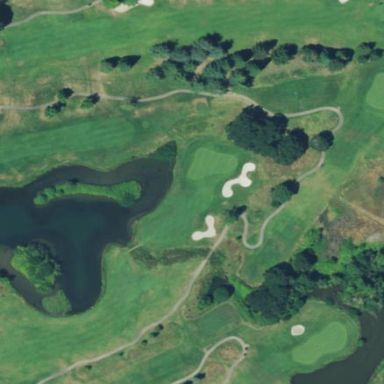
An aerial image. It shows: Golf fairway in the image.